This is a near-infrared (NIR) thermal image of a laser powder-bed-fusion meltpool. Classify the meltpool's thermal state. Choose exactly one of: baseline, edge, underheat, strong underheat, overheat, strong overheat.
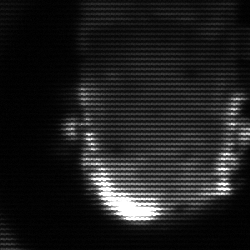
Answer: baseline